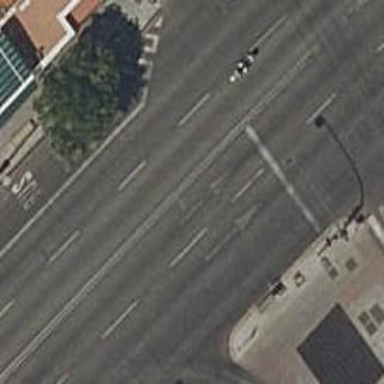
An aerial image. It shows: Asphalt footway with marked crossing equipped with traffic signals.